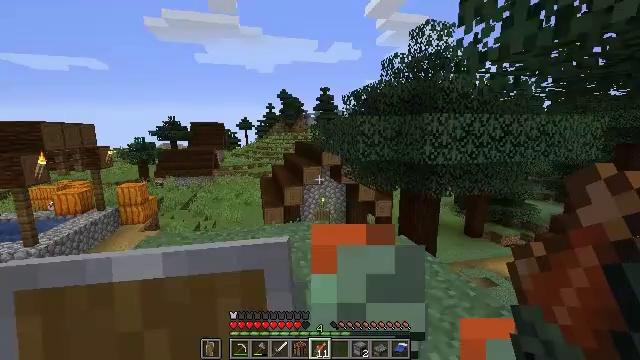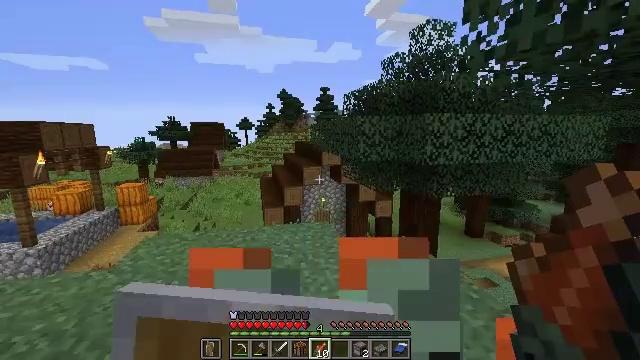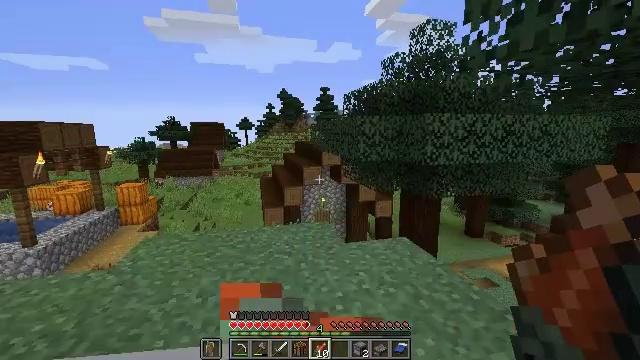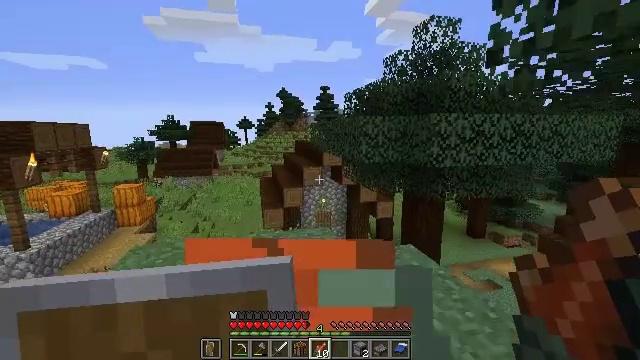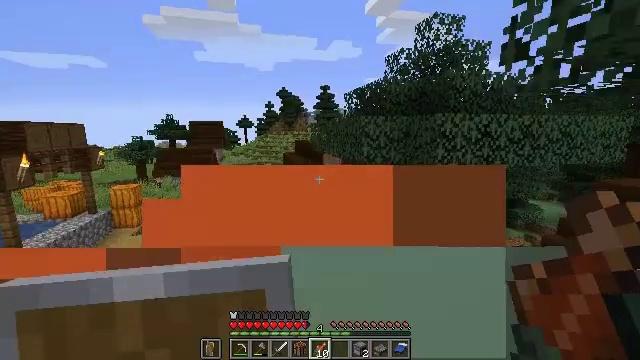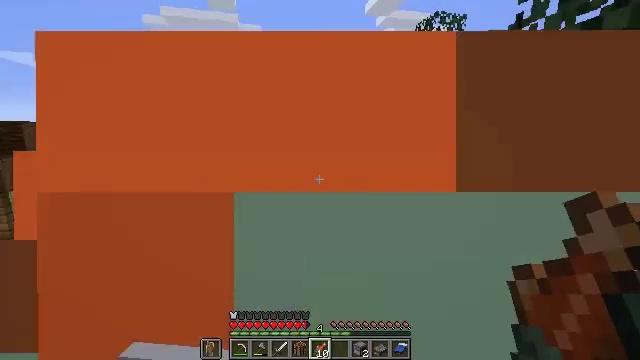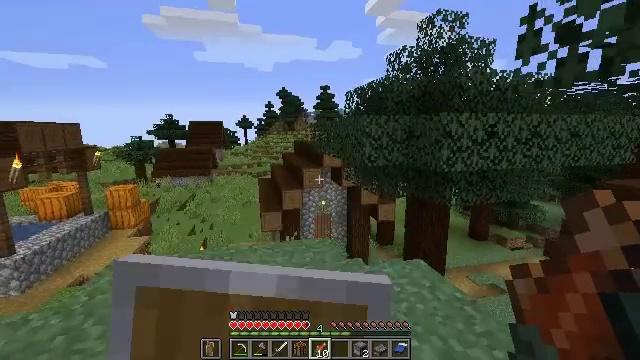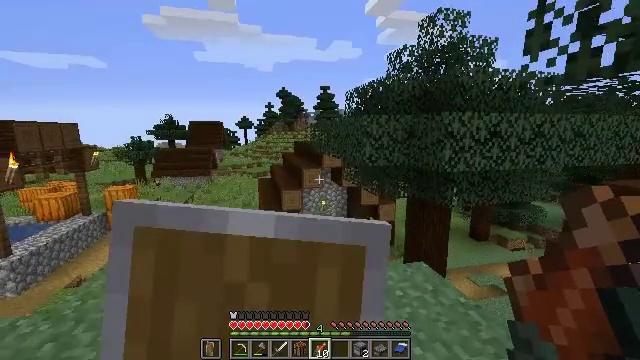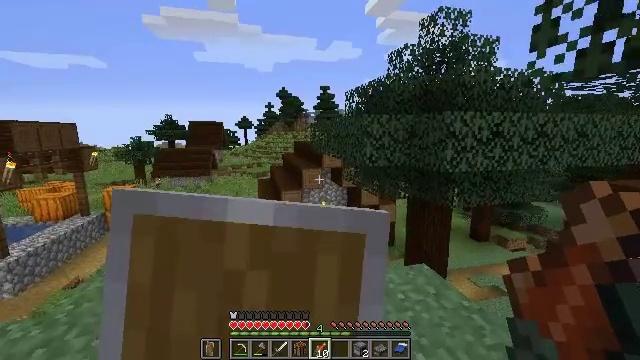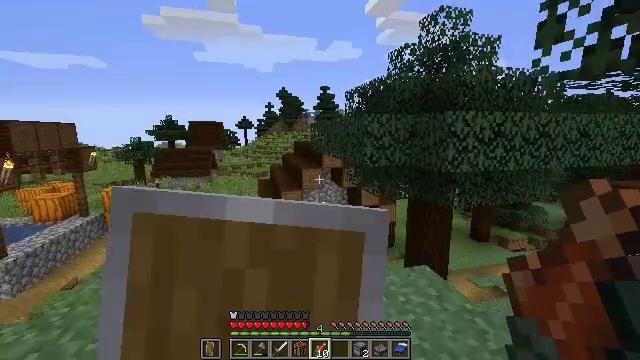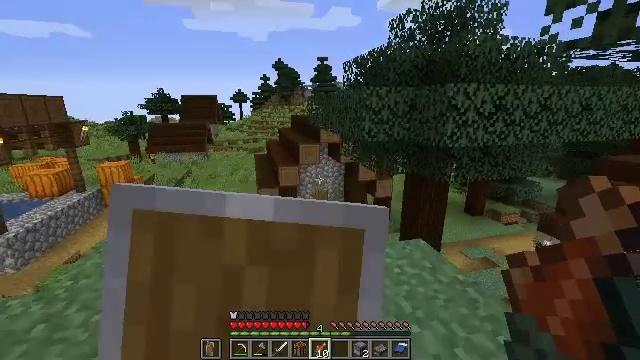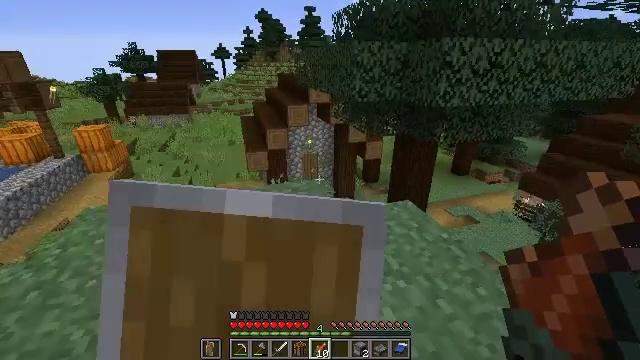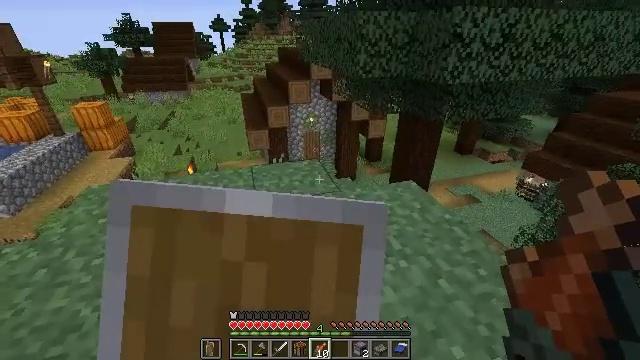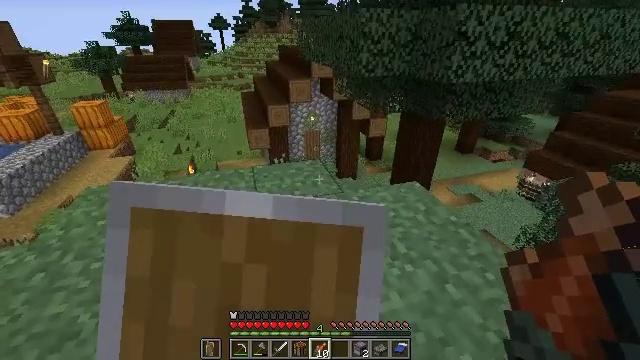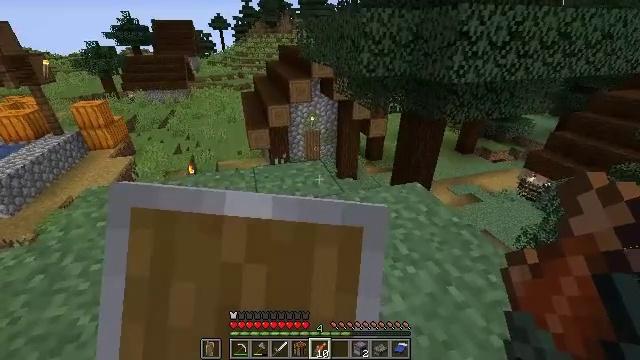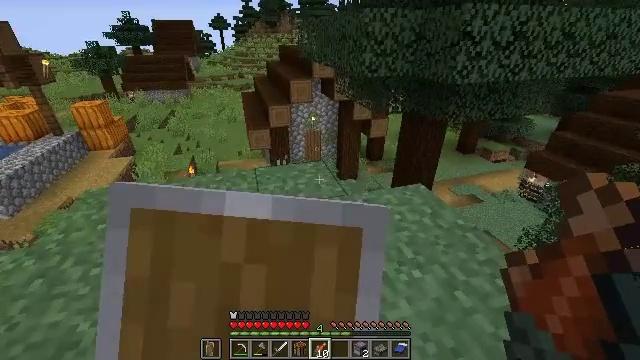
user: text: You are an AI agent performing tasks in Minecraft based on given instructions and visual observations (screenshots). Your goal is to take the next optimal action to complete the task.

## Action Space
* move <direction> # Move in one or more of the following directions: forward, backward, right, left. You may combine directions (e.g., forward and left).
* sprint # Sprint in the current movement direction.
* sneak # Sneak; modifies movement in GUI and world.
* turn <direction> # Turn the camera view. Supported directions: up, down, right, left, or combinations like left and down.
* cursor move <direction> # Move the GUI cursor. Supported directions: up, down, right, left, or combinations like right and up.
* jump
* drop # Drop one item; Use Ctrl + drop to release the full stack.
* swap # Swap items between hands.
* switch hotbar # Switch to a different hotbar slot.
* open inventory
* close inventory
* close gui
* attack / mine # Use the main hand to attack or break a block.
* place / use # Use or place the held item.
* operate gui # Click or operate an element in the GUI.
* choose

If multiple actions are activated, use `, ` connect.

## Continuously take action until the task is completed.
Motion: motion action
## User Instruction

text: Destroy the campfire carefully.
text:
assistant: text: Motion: move forward, use / place
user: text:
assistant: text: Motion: move forward, use / place
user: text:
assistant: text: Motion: move forward, use / place
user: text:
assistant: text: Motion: move forward, use / place
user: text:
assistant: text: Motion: move forward, use / place
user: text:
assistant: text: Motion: move forward, use / place
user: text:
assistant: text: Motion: move forward, use / place
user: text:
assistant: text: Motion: move forward, use / place
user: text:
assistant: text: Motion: move forward, use / place
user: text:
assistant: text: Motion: move forward, turn down, use / place
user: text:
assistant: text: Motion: move forward, turn right and down, use / place
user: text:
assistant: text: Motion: move forward and move left, turn down, use / place
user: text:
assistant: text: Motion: move forward and move left, use / place
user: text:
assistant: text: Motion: move forward and move left, use / place
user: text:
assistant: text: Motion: move forward and move left, use / place
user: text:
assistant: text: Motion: move forward and move left, use / place
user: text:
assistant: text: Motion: move forward and move left, use / place
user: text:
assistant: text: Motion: move forward and move left, use / place
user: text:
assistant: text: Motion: move forward and move left
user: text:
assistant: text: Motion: move forward and move left
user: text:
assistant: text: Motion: move forward and move left
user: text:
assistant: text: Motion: move forward and move left
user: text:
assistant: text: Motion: move forward and move left, turn left
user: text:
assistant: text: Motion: move forward and move left, turn left and down
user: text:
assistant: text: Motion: move forward and move left, turn left and down
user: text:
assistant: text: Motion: move forward and move left, turn left
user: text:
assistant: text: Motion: move forward and move left, turn left
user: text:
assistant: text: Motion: move forward and move left
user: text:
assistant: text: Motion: move forward and move left, turn left and down
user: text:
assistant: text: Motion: move forward and move left, turn down